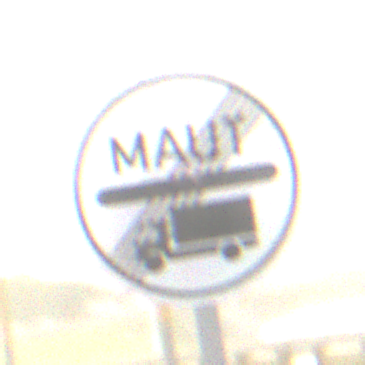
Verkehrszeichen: EndeMautpflicht
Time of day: MorningAfternoon
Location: Outdoor (Suburban)
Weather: PartlyCloudy
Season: NotSpecified
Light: Natural